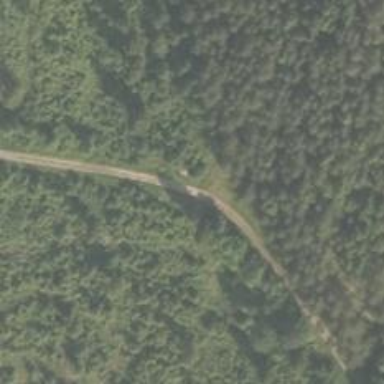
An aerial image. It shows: Track road designated for nordic skiing.